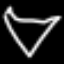
Label: diamond